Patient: sex F, age 33
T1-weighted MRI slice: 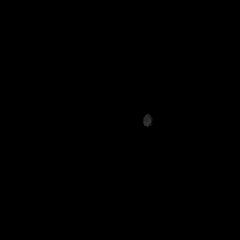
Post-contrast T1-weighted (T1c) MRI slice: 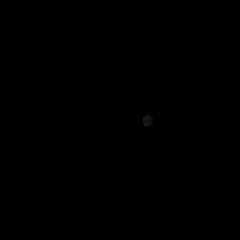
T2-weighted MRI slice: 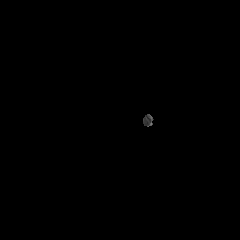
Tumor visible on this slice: no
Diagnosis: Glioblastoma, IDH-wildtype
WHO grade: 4